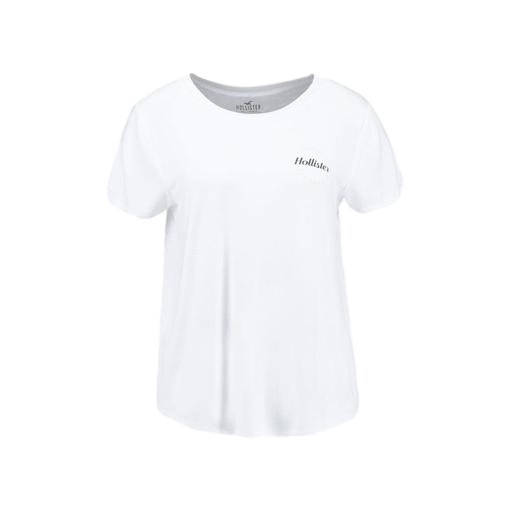
hi-lo tee, t-shirt twist graphic, white logo-print t-shirt, white background